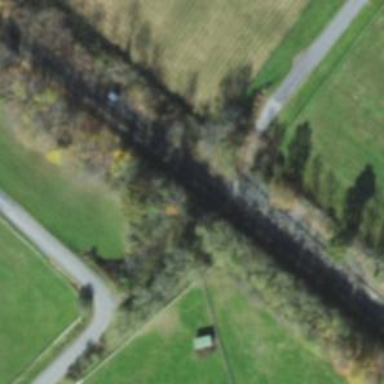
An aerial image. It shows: Railway track.